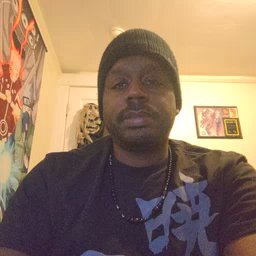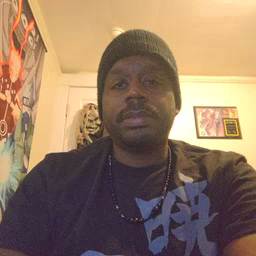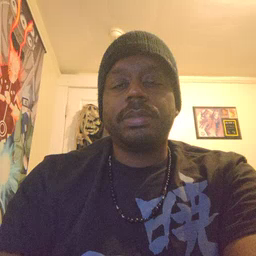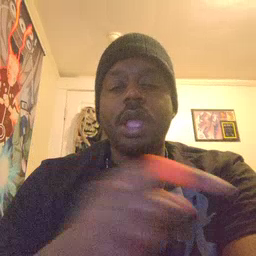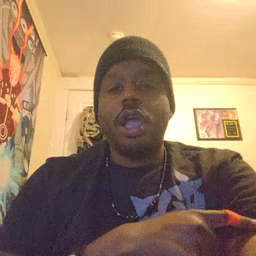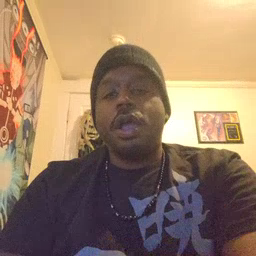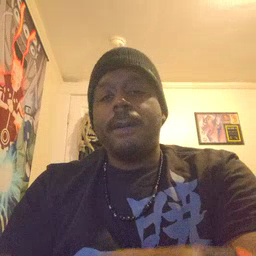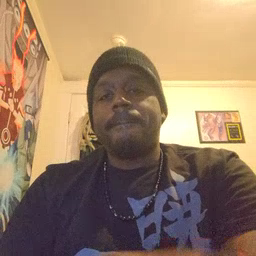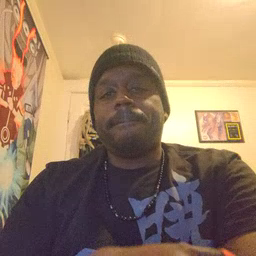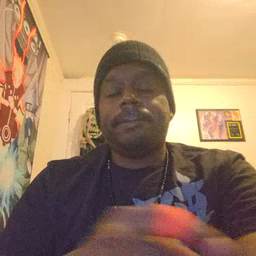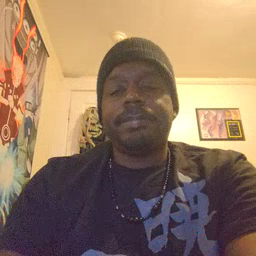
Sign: arm